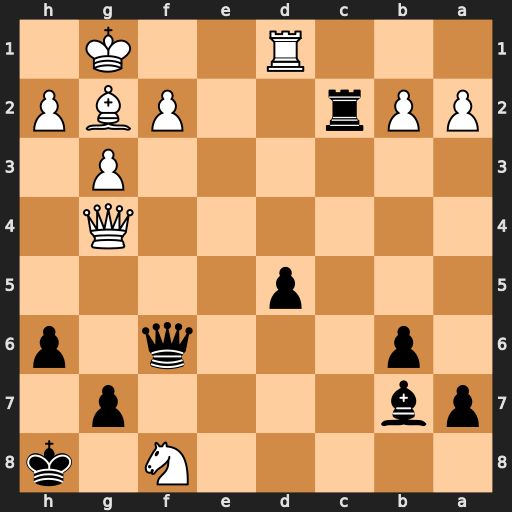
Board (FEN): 5N1k/pb4p1/1p3q1p/3p4/6Q1/6P1/PPr2PBP/3R2K1
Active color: b
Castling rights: -
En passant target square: -
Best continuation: Qxf2+ Kh1 Qxg2#